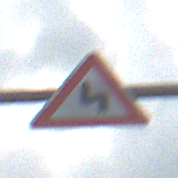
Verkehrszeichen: DoppelkurveZunaechstLinks
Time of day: MorningAfternoon
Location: Outdoor (Nature)
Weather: PartlyCloudy
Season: NotSpecified
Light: Natural